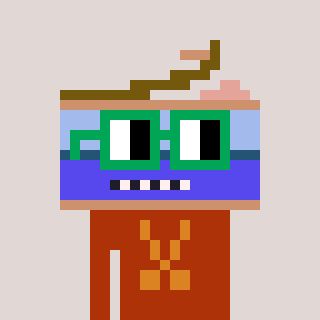
a pixel art character with square green glasses, a canned ham-shaped head and a hotbrown-colored body on a warm background